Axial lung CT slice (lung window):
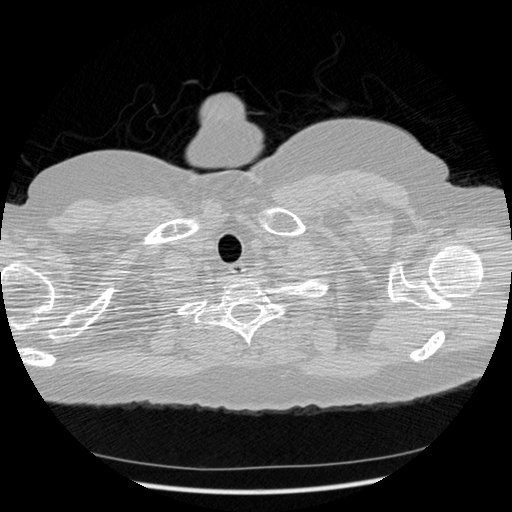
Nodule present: no